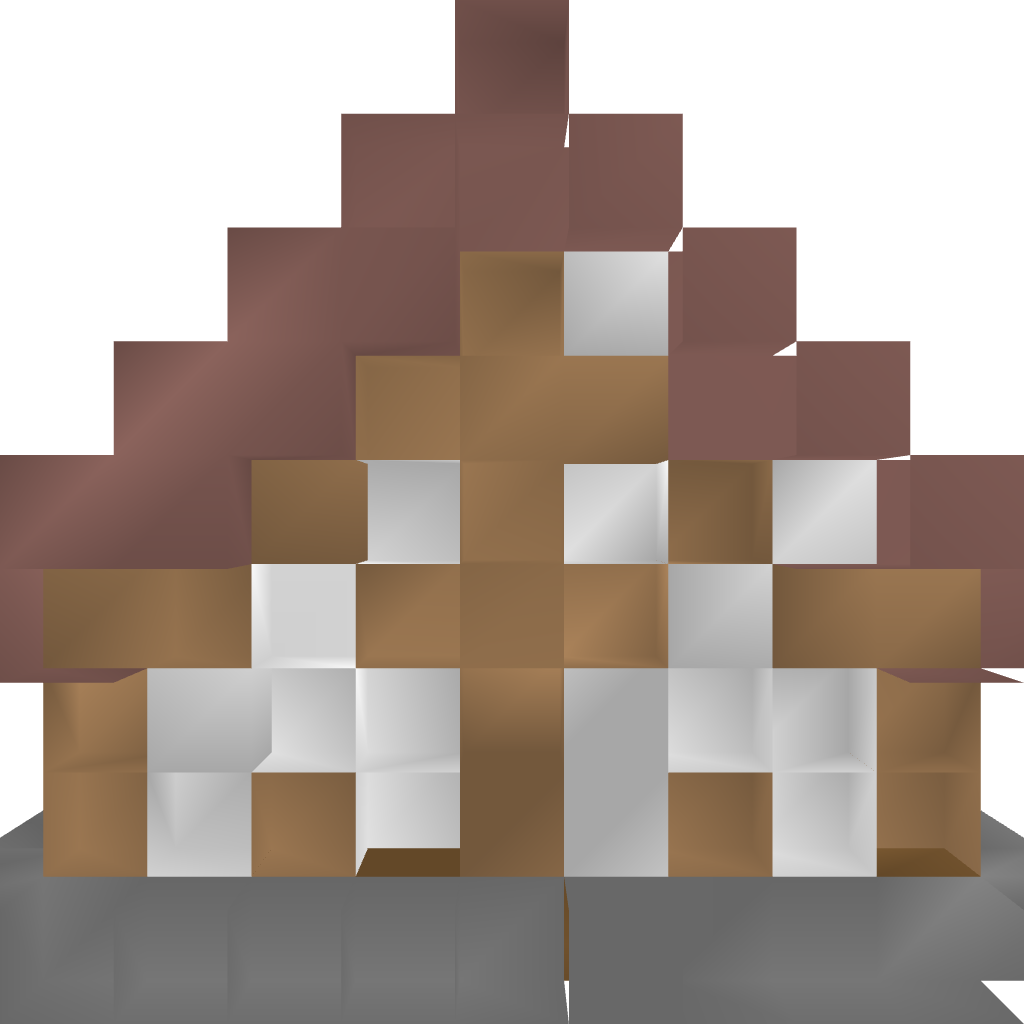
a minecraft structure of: Small Medieval House bad low quality